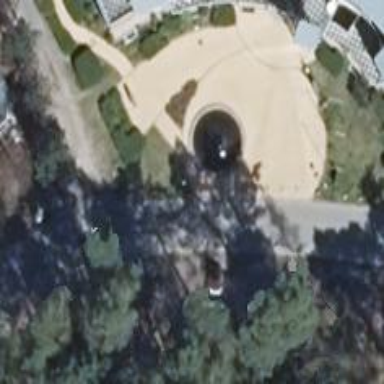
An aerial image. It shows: Fountain.